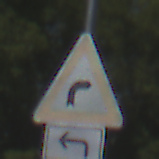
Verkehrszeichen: KurveRechts
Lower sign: RichtungsangabeDurchPfeile2
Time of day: Midday
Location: Outdoor (Nature)
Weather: Clear
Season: NotSpecified
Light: Natural